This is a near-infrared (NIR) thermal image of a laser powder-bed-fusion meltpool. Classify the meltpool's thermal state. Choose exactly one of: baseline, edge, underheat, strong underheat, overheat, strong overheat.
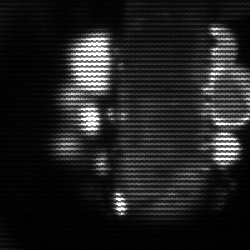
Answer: strong underheat